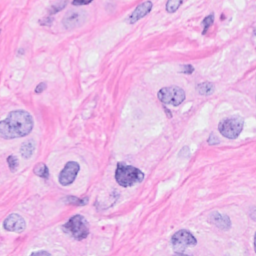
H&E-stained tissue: Breast